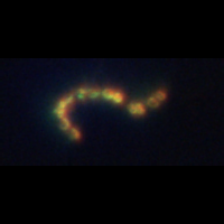
Taxon: Chaetoceros
Group: Diatoms